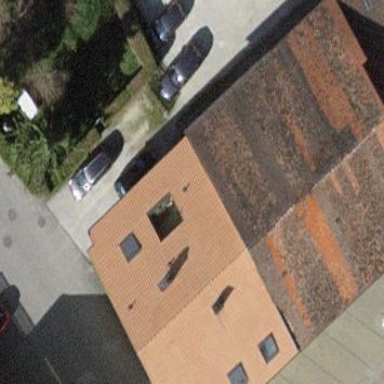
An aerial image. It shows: Gabled roof apartments building with red roof tiles and yellow exterior.